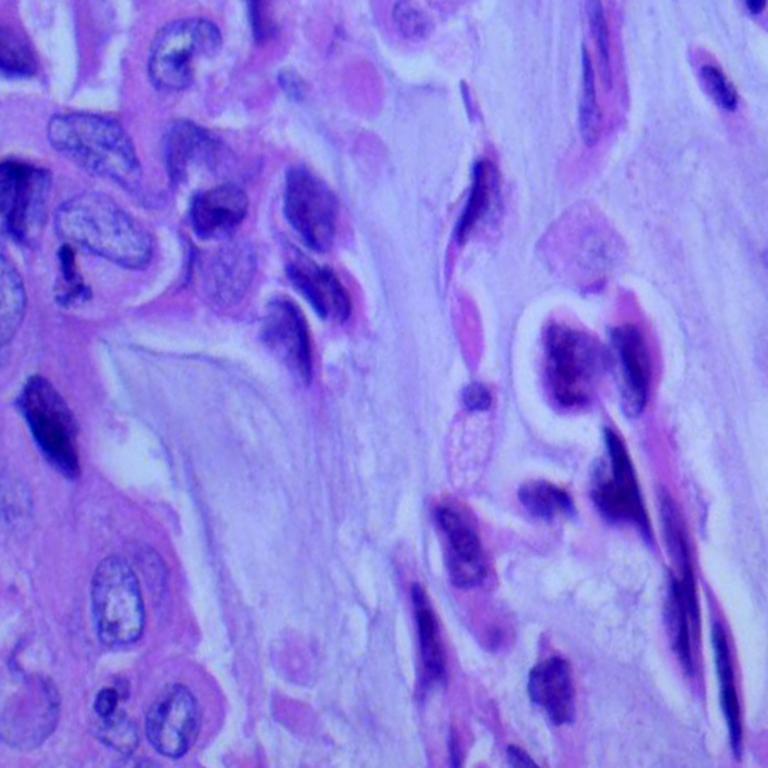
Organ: lung
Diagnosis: adenocarcinomas